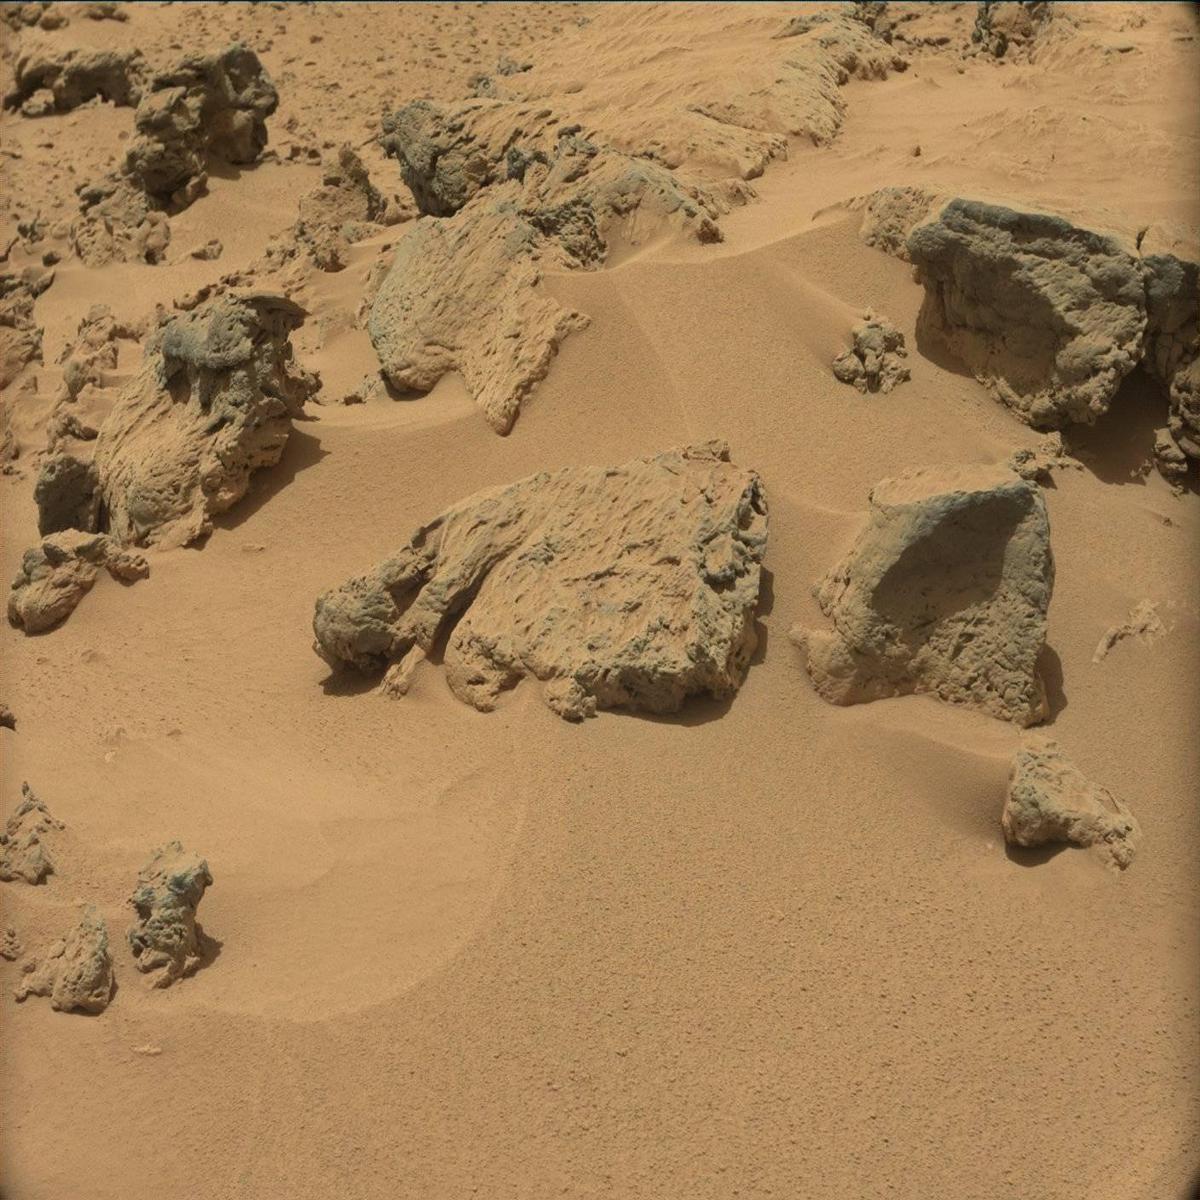
Terrain classes present: Bedrock, Rock, Sand / Soil